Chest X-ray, PA view. Patient: 68 years old, sex M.
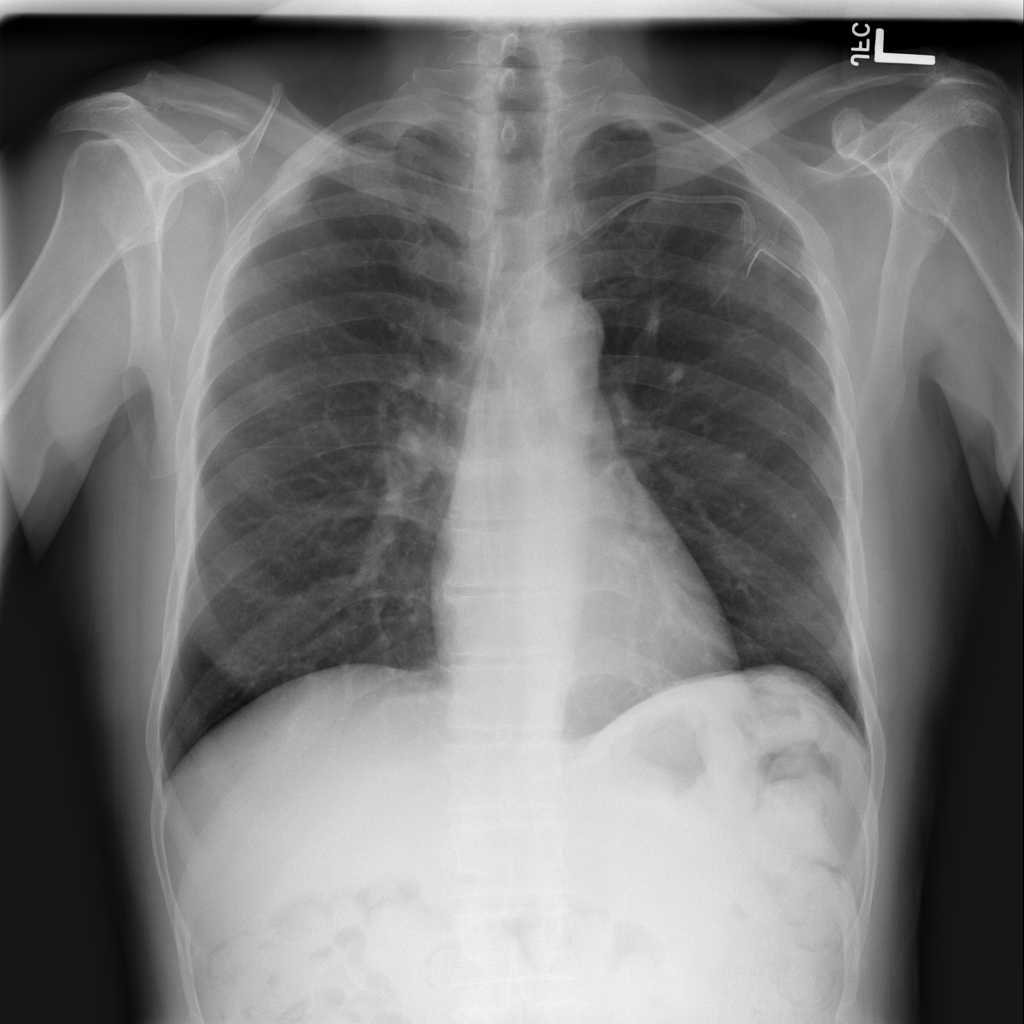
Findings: No Finding